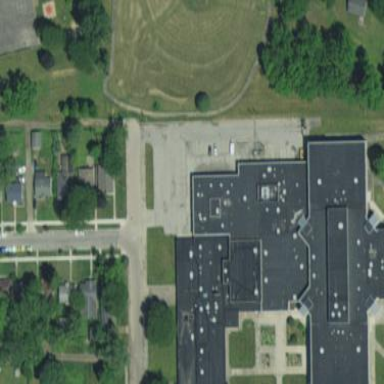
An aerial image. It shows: School building.